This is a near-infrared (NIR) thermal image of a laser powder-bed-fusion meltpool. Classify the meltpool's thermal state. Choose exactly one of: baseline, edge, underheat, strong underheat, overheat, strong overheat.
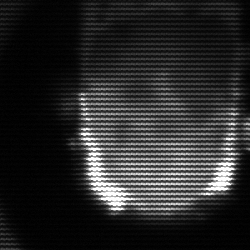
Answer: baseline